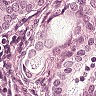
Metastatic tissue present: yes